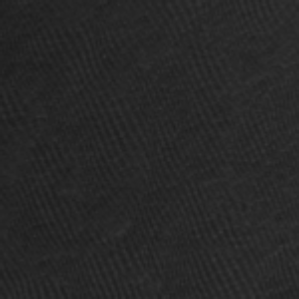
Label: frost